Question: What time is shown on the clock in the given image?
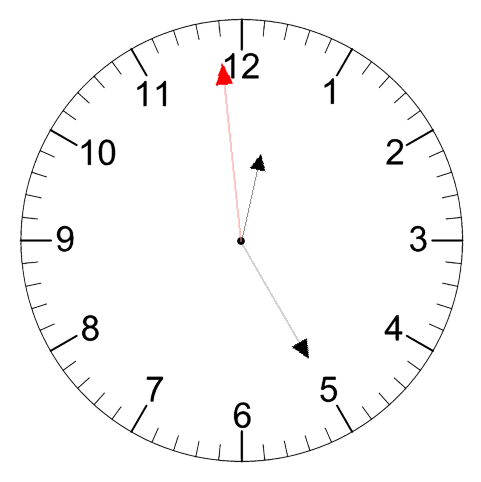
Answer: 12:24:59